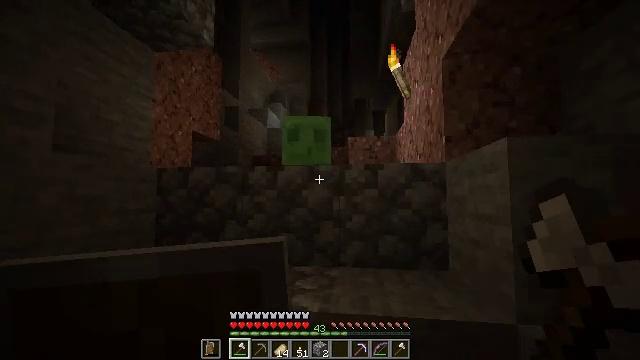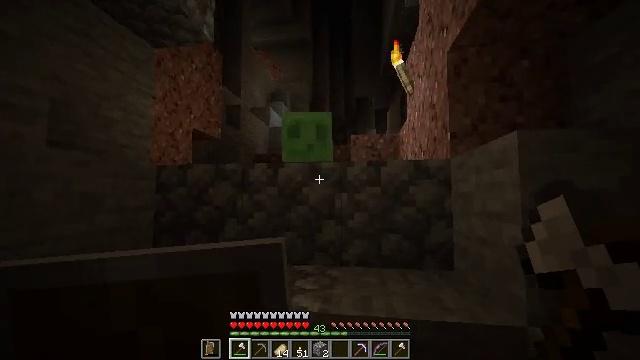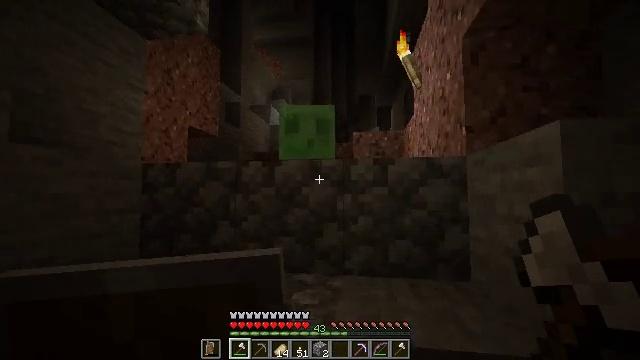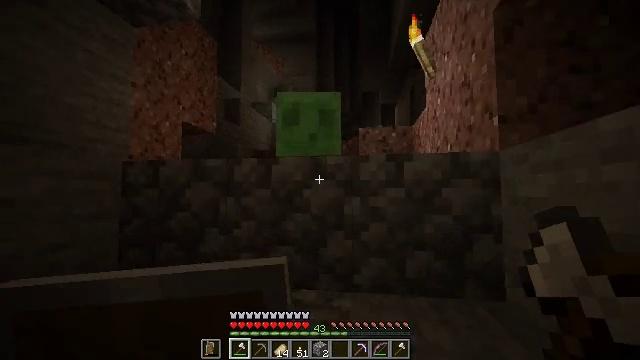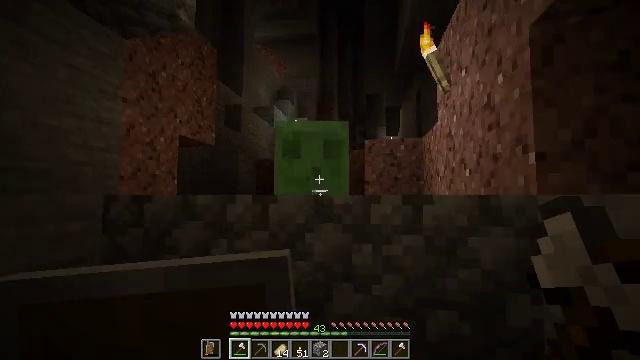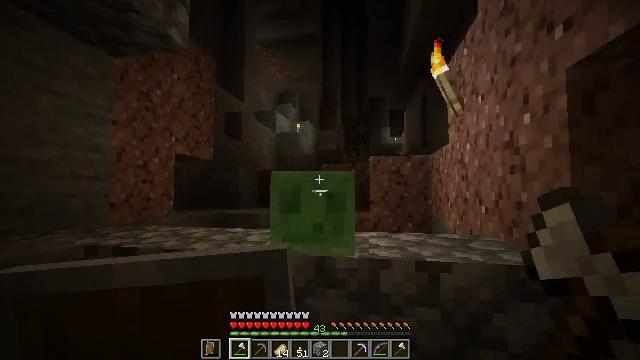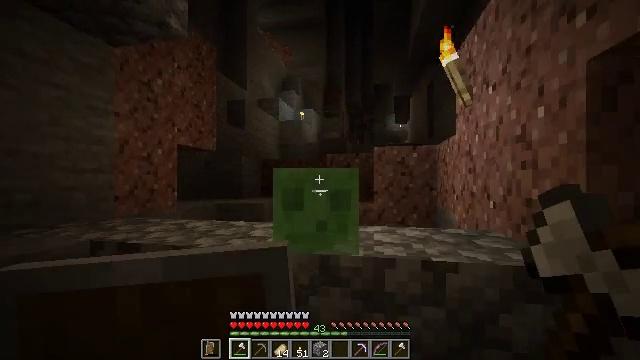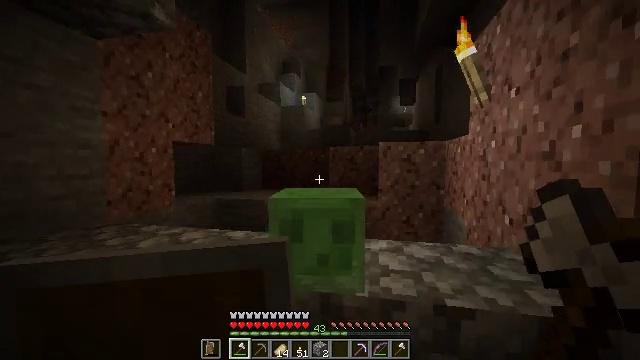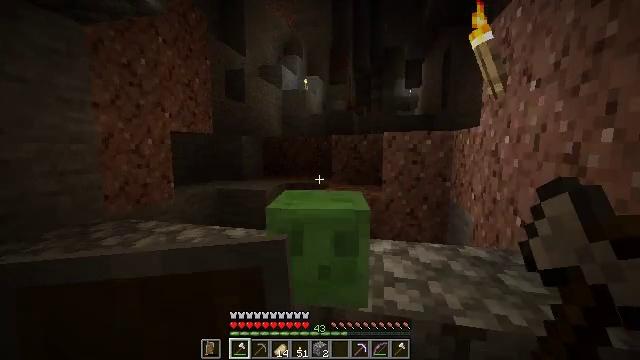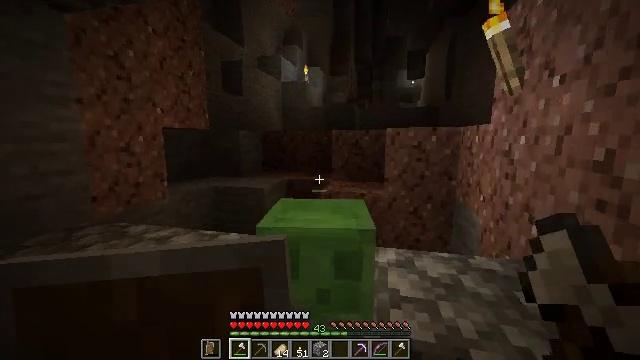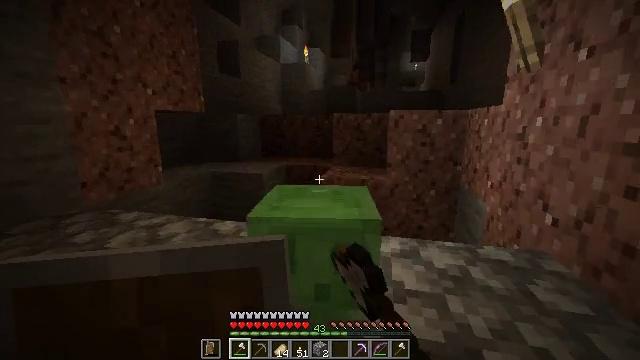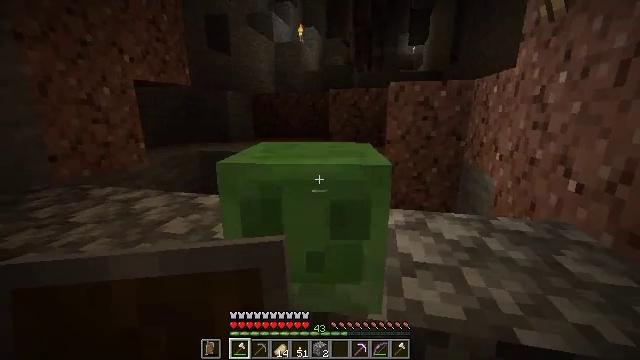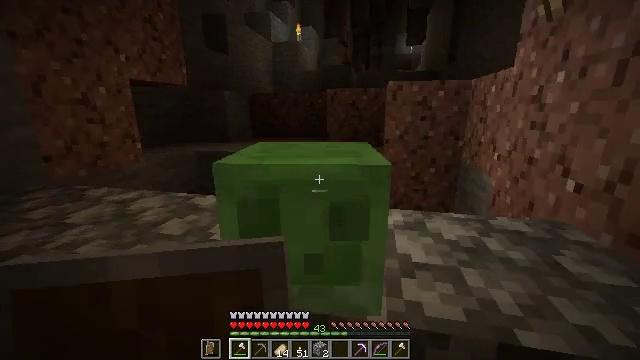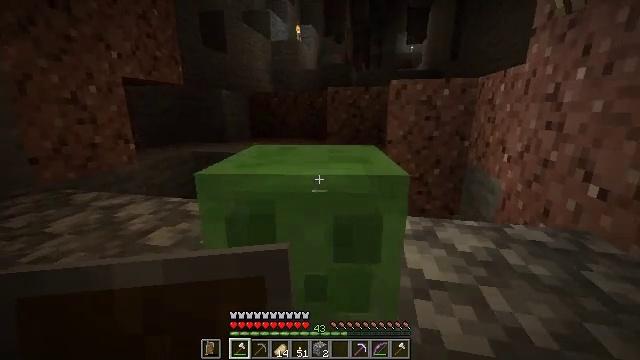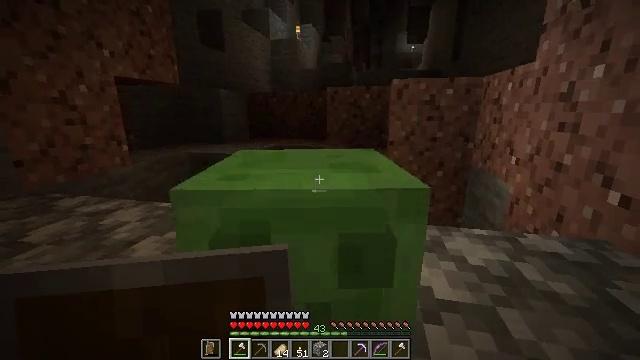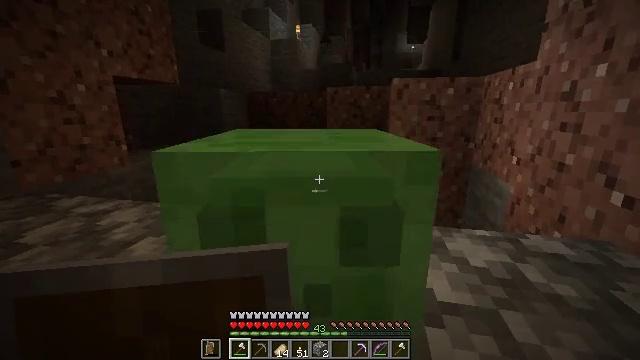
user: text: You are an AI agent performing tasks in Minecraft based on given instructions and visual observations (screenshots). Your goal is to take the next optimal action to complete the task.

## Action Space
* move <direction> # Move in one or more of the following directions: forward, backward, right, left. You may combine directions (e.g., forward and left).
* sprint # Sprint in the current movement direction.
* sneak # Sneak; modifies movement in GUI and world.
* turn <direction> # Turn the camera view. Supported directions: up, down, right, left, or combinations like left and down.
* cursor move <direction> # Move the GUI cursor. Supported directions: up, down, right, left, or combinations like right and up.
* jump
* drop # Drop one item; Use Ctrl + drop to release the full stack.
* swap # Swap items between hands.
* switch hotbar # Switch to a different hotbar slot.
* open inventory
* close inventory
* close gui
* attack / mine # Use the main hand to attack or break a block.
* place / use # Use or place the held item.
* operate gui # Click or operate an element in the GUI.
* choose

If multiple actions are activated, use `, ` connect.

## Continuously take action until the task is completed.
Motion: motion action
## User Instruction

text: Hunt mobs.
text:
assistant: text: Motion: move forward
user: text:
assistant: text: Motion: move forward
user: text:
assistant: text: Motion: move forward
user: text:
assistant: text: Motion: move forward, jump
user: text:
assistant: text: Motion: move forward, jump
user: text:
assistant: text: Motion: move forward, turn down, jump
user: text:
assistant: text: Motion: move forward, turn down, jump
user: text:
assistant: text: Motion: turn down
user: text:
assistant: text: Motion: turn down, attack / mine
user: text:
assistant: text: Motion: turn down, attack / mine
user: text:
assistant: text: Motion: turn down, attack / mine
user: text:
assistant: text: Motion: no_op
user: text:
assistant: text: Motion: no_op
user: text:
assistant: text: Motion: no_op
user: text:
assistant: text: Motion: no_op
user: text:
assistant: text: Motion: no_op
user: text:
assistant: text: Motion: no_op
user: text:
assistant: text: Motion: no_op
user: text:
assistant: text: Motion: no_op
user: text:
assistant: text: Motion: no_op
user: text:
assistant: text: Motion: no_op
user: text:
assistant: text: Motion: no_op
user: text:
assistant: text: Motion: turn up
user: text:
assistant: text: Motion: turn left and up
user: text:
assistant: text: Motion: turn left
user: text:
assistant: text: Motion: turn left
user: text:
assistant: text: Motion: no_op
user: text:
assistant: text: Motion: no_op
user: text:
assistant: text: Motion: no_op
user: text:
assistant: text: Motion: turn left and down